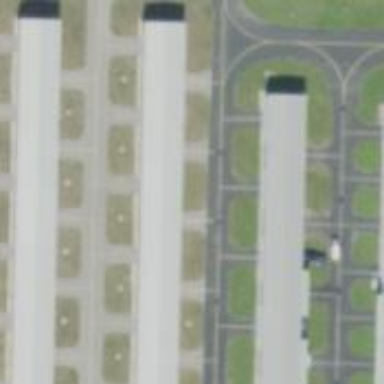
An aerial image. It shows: Image of taxiway at airport.